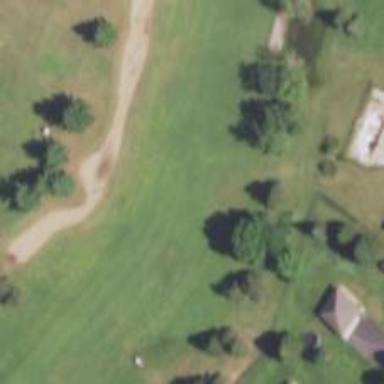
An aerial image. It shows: View of golf hole.